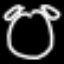
Label: clock